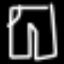
Label: pants